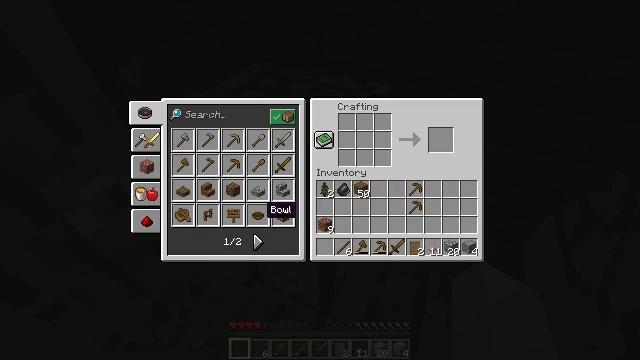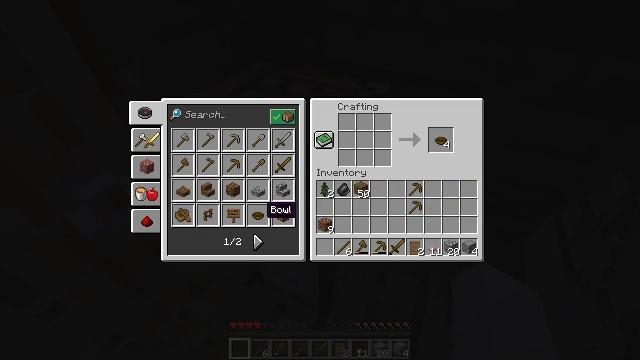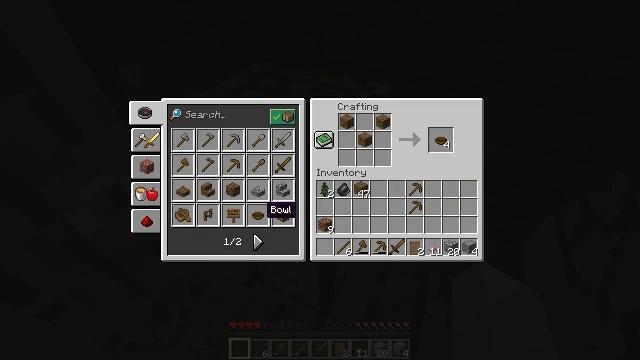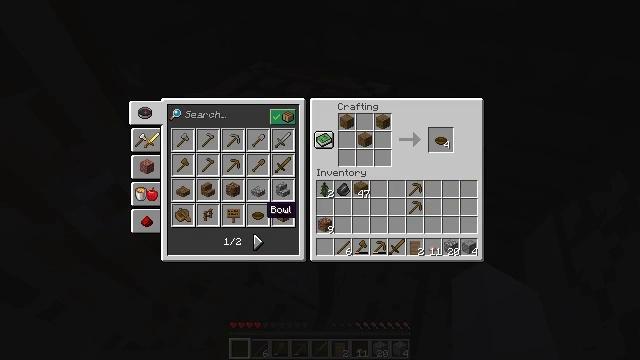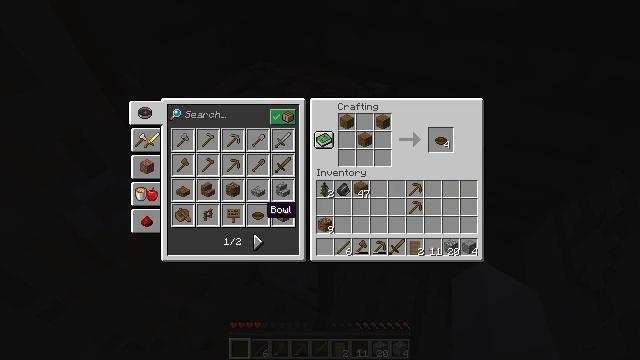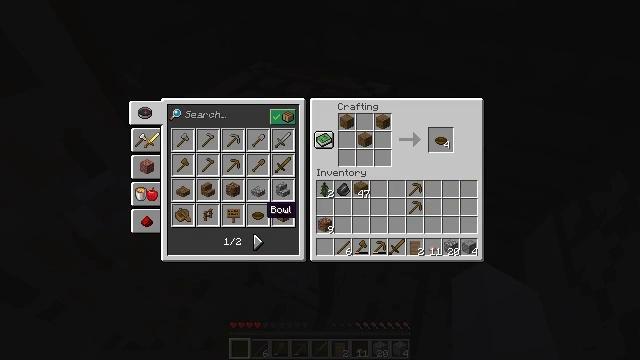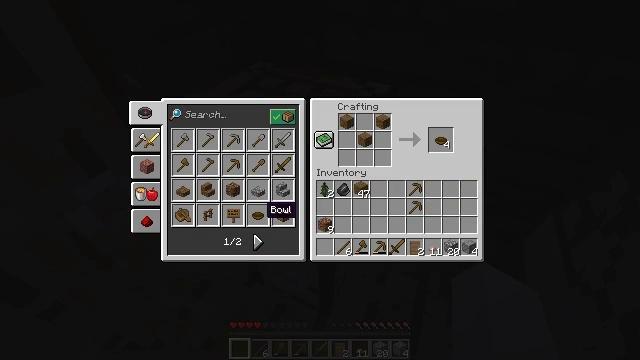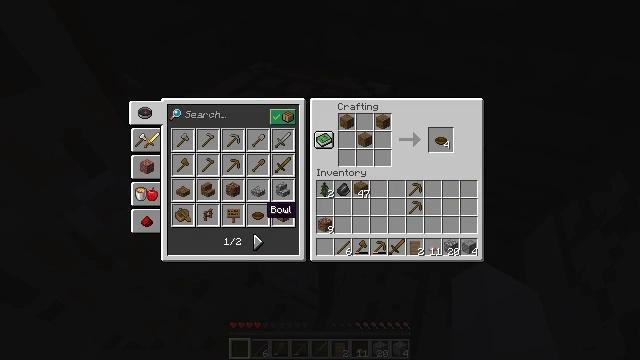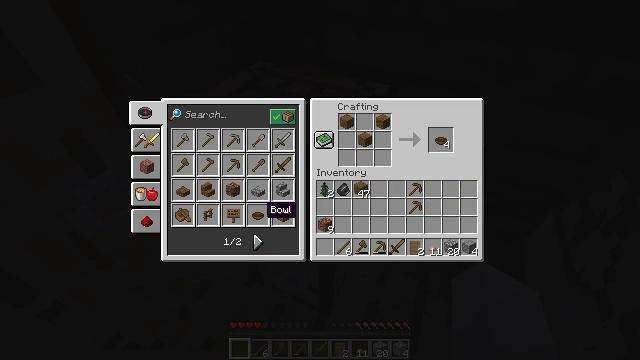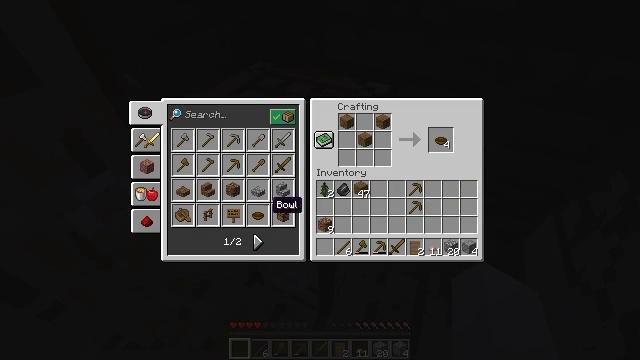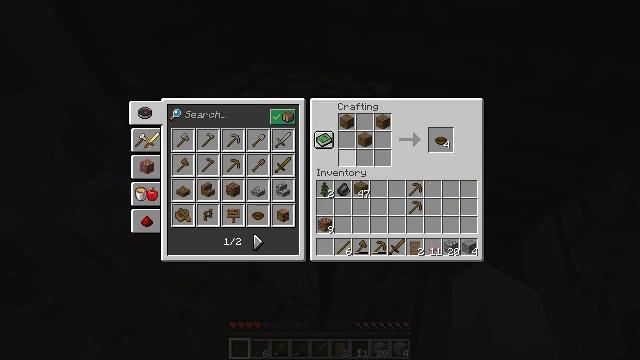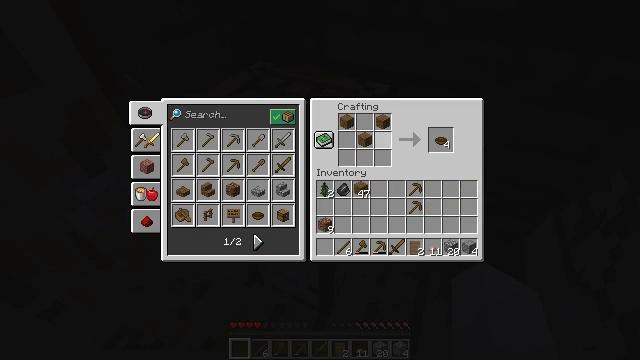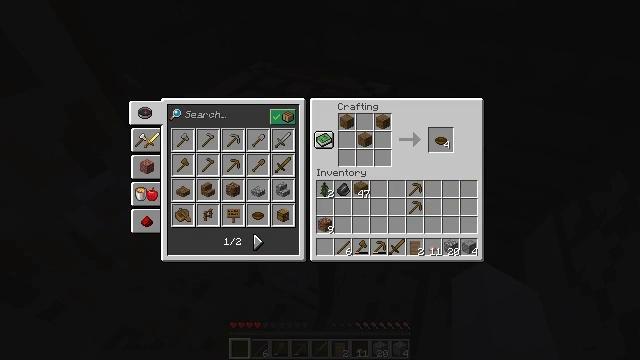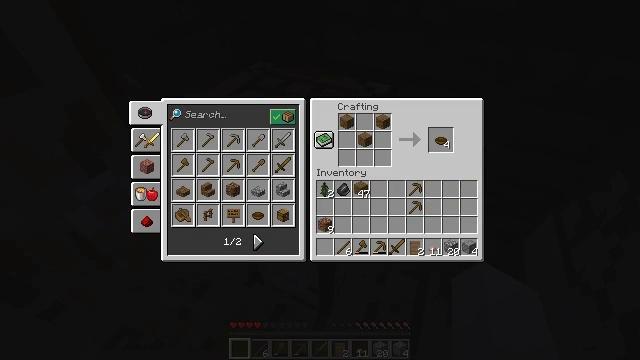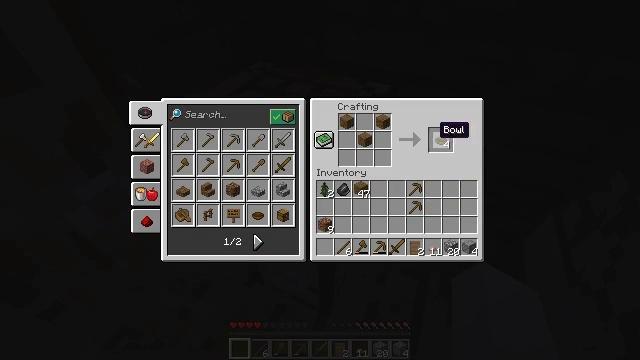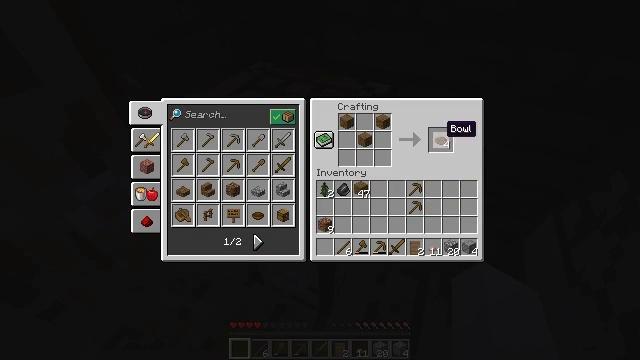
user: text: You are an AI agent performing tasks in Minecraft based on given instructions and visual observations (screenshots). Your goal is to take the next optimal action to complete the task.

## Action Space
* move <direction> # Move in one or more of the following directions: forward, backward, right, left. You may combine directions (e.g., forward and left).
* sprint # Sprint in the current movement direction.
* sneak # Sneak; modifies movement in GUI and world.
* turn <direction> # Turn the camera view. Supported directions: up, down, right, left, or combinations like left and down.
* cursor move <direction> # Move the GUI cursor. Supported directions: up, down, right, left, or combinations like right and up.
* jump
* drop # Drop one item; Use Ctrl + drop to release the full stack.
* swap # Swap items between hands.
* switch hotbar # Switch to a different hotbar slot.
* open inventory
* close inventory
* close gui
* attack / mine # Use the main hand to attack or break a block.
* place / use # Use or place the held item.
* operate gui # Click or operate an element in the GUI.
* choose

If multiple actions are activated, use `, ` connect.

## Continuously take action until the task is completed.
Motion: motion action
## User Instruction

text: Put materials into the crafting table to create a bowl.
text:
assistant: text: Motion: no_op
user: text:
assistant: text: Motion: no_op
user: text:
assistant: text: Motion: no_op
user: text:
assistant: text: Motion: no_op
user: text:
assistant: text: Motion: no_op
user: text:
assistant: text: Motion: no_op
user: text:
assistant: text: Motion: no_op
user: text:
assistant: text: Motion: no_op
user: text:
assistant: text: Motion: no_op
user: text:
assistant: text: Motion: cursor move right and up
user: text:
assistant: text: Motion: cursor move right and up
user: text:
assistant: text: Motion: cursor move right
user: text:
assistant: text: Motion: cursor move right
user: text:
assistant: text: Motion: cursor move right
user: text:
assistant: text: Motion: no_op
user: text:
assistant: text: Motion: no_op
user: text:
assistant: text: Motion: no_op
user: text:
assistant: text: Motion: no_op
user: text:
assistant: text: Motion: choose
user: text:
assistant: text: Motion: choose
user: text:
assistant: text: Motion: choose
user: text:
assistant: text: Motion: no_op
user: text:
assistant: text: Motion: no_op
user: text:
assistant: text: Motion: no_op
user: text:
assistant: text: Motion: no_op
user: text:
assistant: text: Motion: no_op
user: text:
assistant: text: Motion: no_op
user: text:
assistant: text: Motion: no_op
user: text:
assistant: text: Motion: no_op
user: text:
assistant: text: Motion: no_op